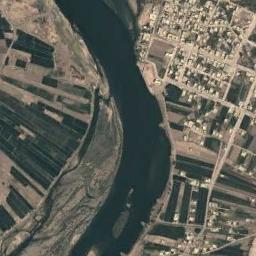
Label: river